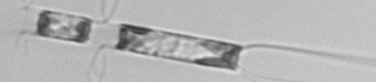
Label: Chaetoceros